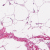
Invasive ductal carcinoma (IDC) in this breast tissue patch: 0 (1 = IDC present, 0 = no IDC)